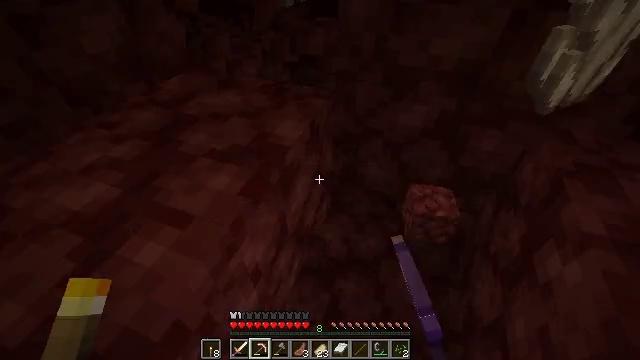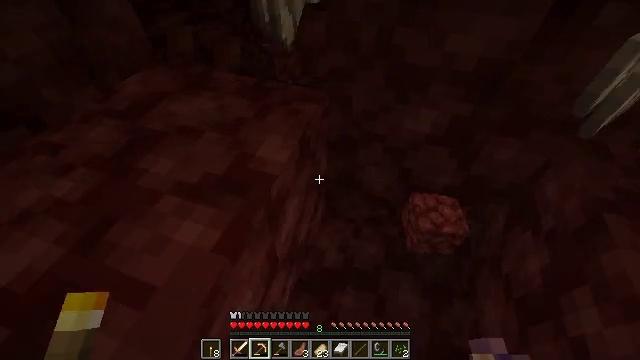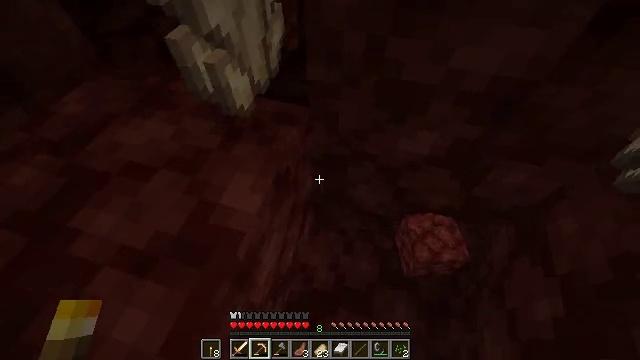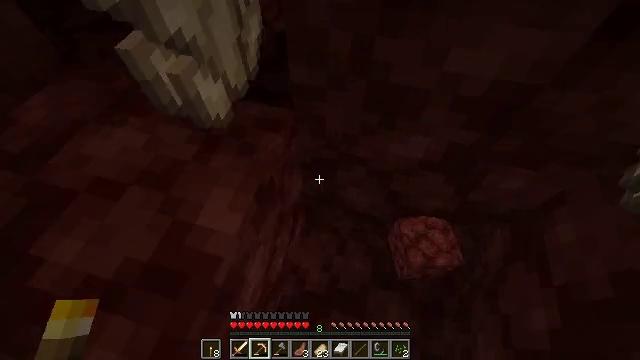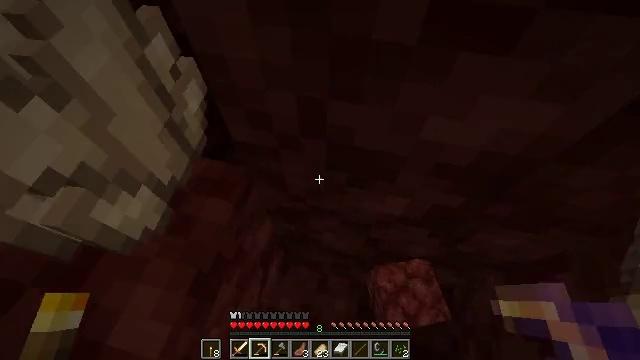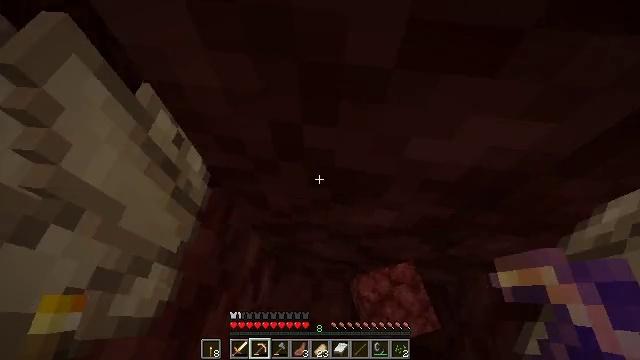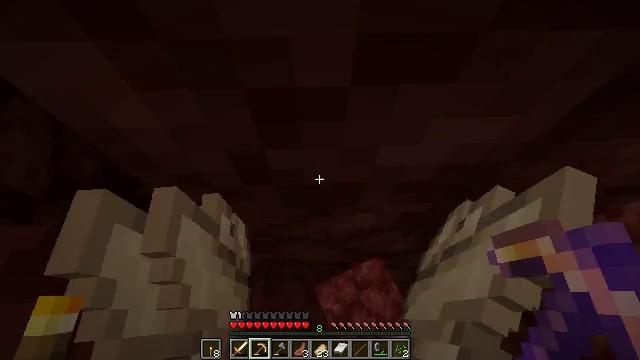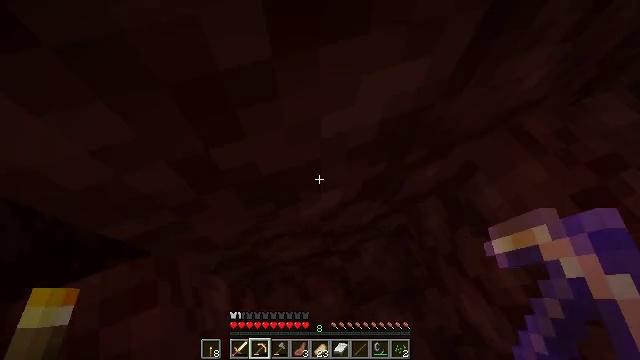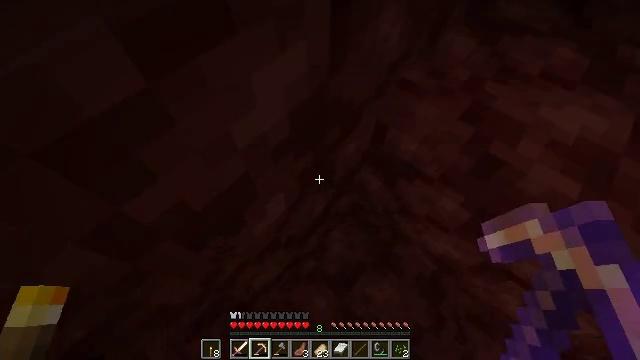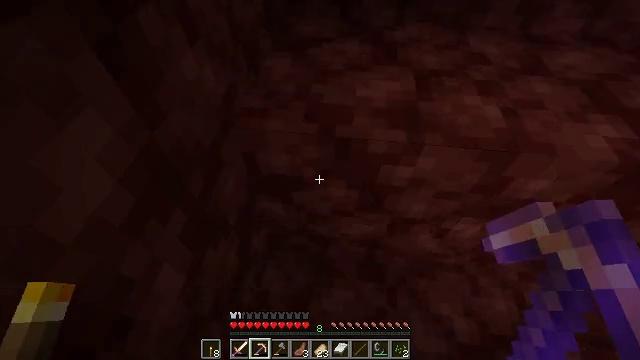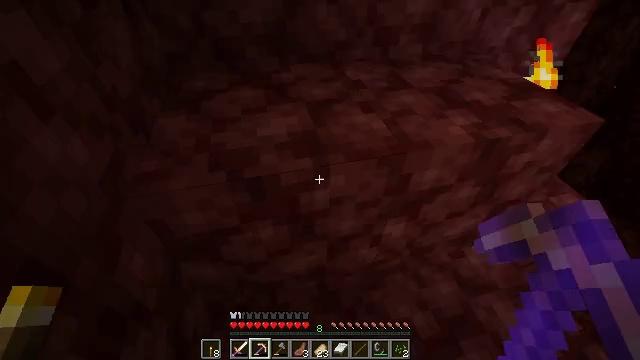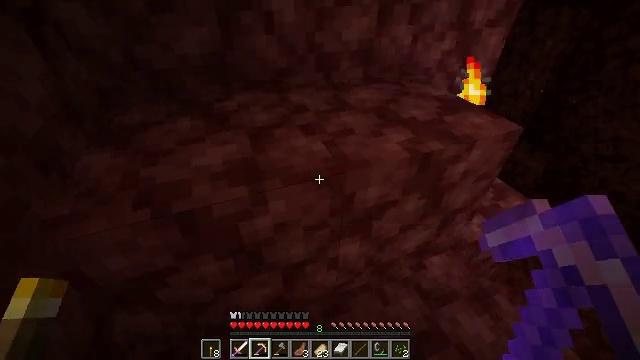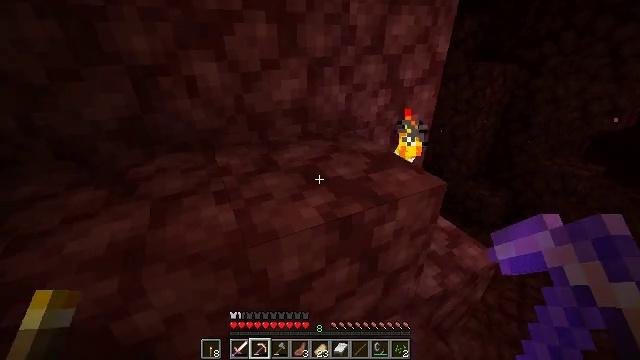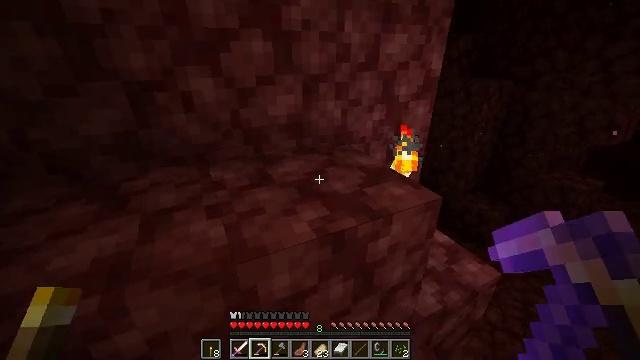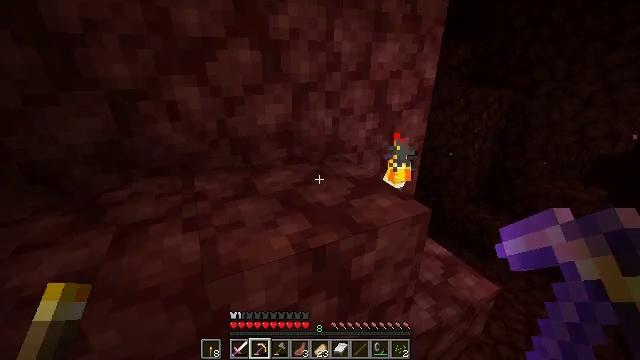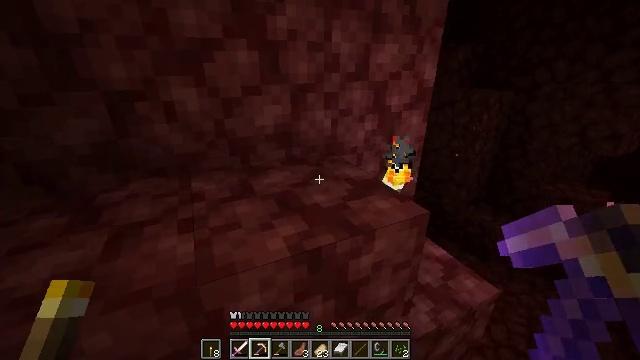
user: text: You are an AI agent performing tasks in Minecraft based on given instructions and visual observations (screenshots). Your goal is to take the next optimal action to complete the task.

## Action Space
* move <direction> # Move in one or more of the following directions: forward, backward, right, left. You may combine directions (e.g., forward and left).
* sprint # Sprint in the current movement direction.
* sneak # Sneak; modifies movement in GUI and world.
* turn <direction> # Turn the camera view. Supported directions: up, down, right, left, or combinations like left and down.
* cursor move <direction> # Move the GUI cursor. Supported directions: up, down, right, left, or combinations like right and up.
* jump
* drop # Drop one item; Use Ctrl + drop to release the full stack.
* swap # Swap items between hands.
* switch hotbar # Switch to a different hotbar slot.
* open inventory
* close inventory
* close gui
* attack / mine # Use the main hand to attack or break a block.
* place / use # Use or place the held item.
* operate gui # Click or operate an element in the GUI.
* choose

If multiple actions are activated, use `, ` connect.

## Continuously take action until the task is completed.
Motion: motion action
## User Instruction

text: Mine nether quartz ore in the Nether.
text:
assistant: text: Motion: move forward, turn right and down
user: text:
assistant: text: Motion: move forward, turn right and down
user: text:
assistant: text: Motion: move forward, turn right and down
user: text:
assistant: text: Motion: move forward, turn right and down
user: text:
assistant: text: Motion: move forward, turn right and down
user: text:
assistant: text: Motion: turn right and down
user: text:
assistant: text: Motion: turn right
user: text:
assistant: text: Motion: turn right and up
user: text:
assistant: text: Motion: move right, turn right and up
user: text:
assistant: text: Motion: move right, turn right and up
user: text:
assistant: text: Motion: move right, turn right and up
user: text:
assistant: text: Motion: move right, turn right and up
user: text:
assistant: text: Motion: turn up
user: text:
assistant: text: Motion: turn up
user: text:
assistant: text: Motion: no_op
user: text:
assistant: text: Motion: no_op
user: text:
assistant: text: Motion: move forward
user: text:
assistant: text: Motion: move forward, turn up
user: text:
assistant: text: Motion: move forward, turn up
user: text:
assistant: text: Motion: move forward, turn up
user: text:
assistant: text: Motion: move forward and move right, turn up
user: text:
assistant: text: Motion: move forward and move right, turn left and up
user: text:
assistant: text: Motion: move forward and move right, turn left and up
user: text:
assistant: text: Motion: move forward and move right, turn left and up
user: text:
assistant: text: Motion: move forward and move right, turn left and up
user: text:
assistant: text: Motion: move forward and move right, turn left and up
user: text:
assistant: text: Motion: move forward and move right, turn left and up
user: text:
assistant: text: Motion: move forward, turn up
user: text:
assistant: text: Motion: move forward, turn left and up
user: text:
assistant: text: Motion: turn left and up